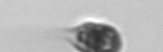
Label: Mesodinium